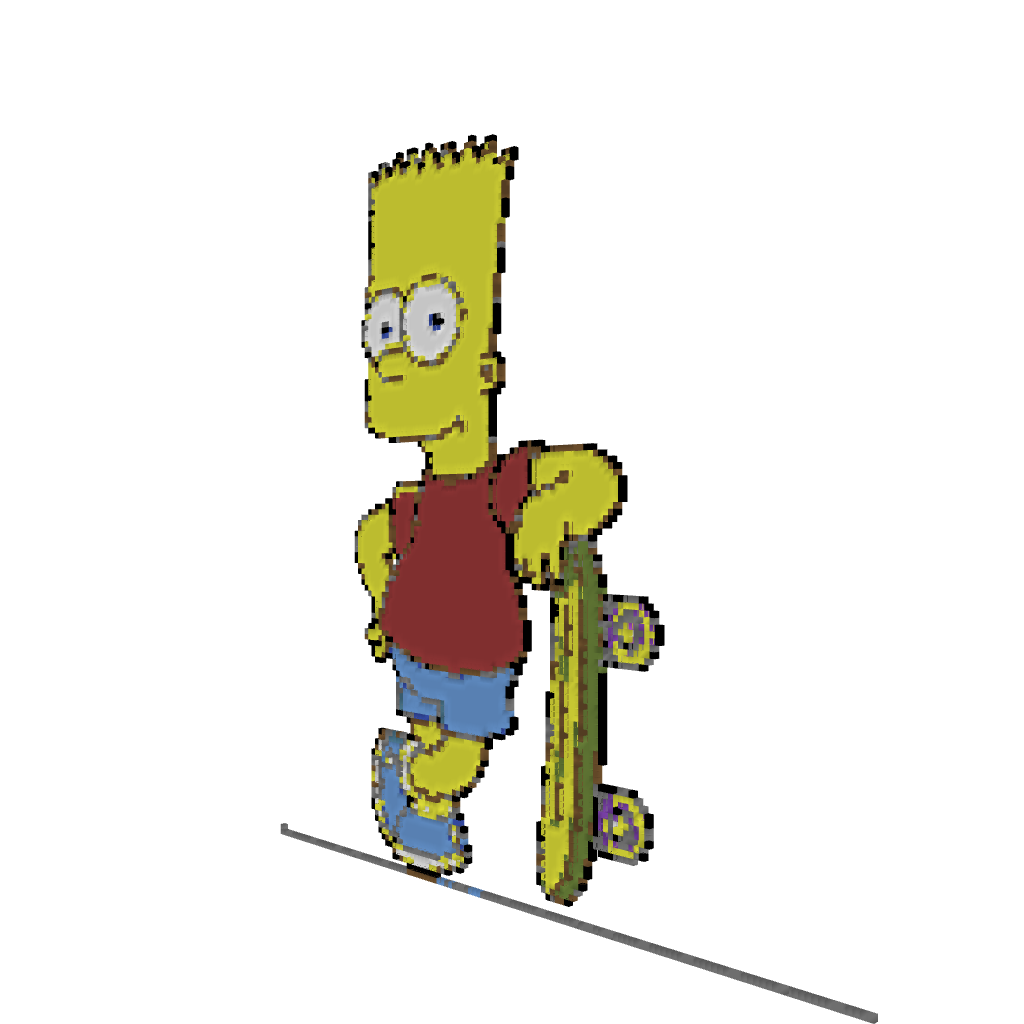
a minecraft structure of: Bart Simpson Pixel Art bad low quality